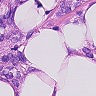
Metastatic tissue present: yes